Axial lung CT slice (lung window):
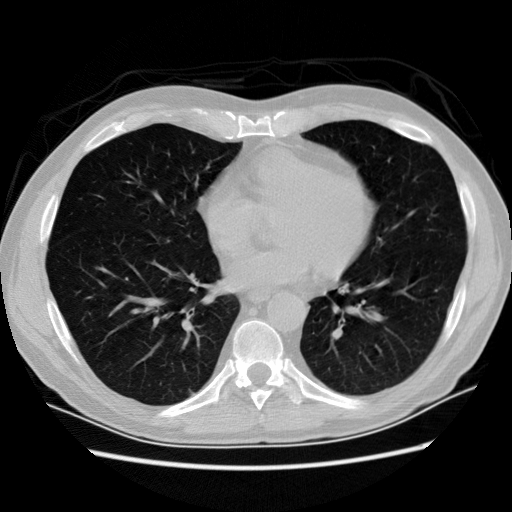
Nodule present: no